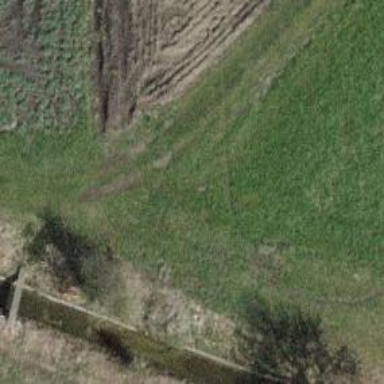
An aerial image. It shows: Grass track road with grade 5 tracktype.